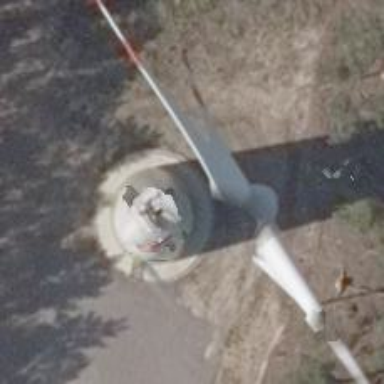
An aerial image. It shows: Wind generator powered by horizontal axis wind turbine.